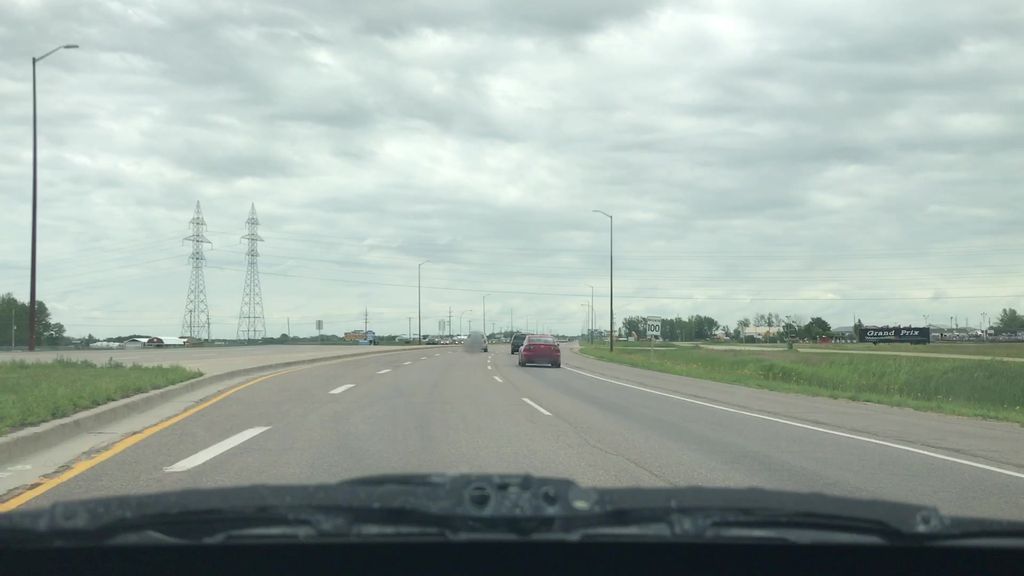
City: winnipeg